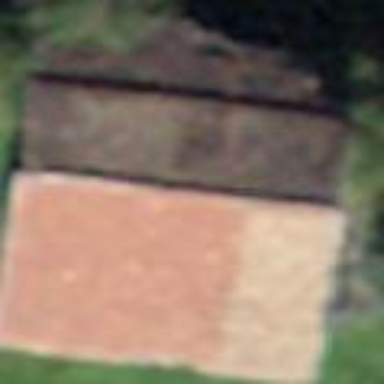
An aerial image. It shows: Rural barn.